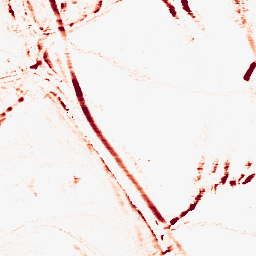
Category: morphological
Decomposition family: morphological_rect
Decomposition parameters: operation: opening
width: 10
height: 3
Upsampling method: bicubic
Upsampling parameters: scale: 2
Upsampling scale: 2